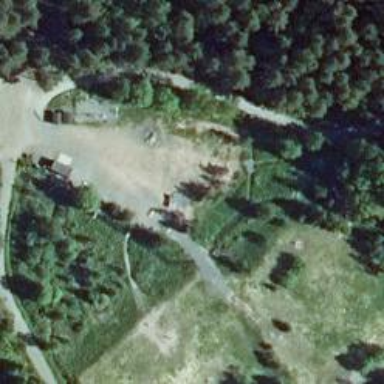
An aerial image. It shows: Disc golf tee.